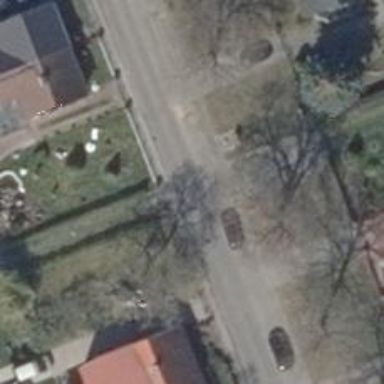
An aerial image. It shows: Footway covered with grass.